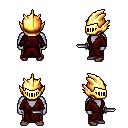
a pixel art fantasy rpg character, male body template, dark elf, purple skin, red robe, robe skirt, white blonde long mohawk hairstyle, gold helm, maroon shoes, dagger, four views (front, back, left, right), 2x2 character sprite sheet, small pixel art, hard edges, no anti-aliasing